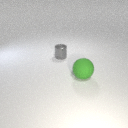
small gray metal cylinder behind large green rubber sphere